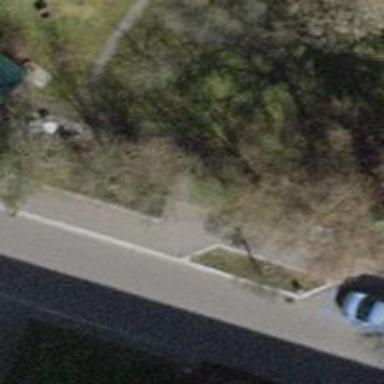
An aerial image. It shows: Bench for seating.